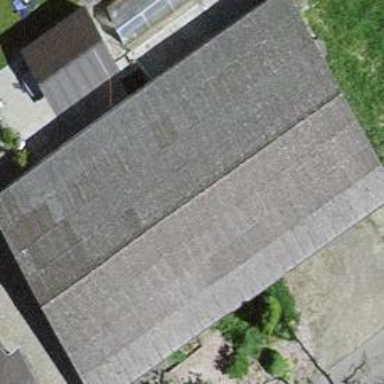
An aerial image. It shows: Sty building.